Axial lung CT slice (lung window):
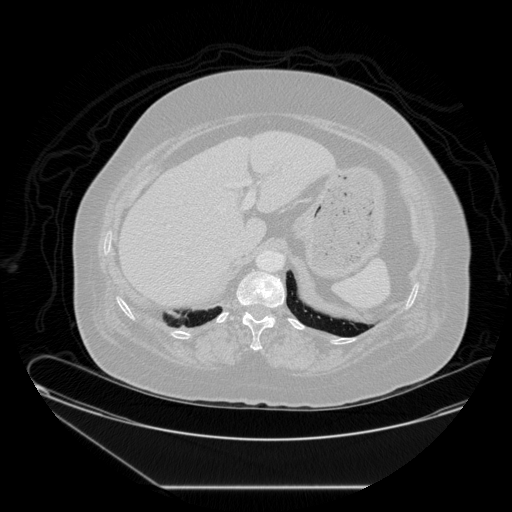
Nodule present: no